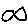
Label: fish